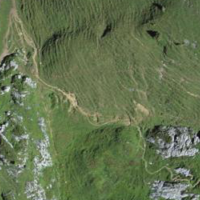
EUNIS habitat code: 23
Species observed at this site:
Adenostyles alliariae